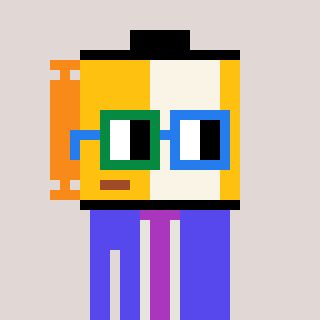
a pixel art character with square green and blue glasses, a film roll-shaped head and a computerblue-colored body on a warm background